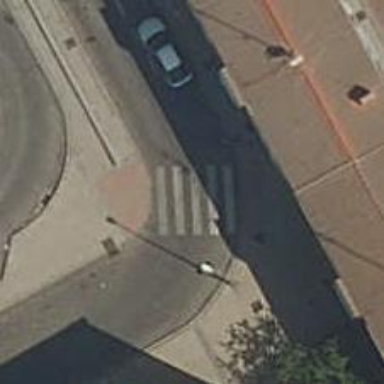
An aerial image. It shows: Zebra crossing on the road.